Aerial crown-view tile of a tropical tree (Barro Colorado Island, Panama), acquired 20250124:
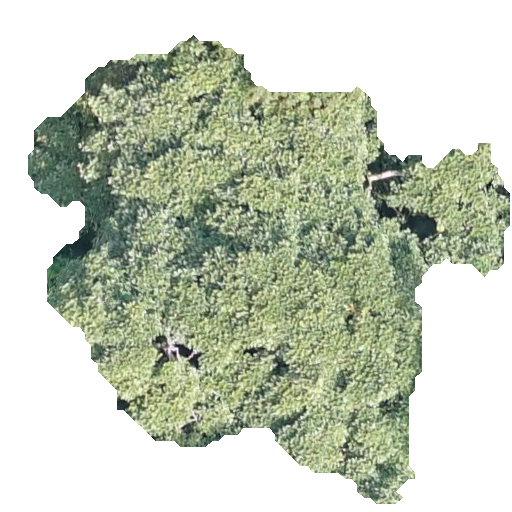
Species: Ficus insipida
GBIF accepted scientific name: Ficus insipida
Crown area: 203.132 m²